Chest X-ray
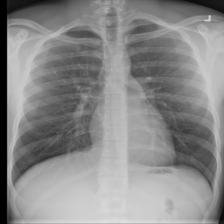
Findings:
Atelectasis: negative
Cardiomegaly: negative
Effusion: negative
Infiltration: negative
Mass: negative
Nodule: negative
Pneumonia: negative
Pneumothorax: negative
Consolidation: negative
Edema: negative
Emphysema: negative
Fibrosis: negative
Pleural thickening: negative
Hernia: negative